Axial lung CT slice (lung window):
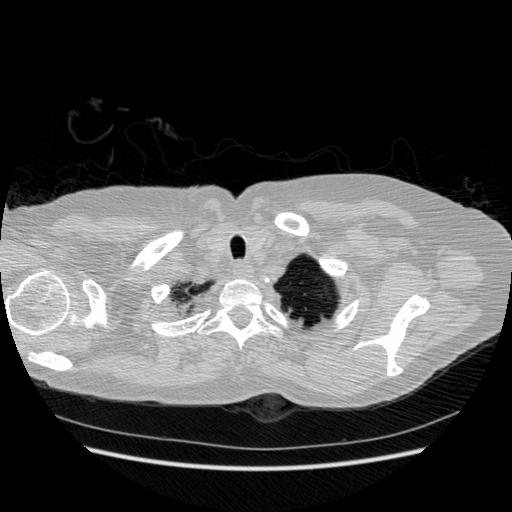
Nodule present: no